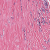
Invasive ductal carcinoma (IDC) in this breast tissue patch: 0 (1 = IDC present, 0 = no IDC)